Question: When editing data in a JTable (Nimbus L & F), as the user tabs from cell to cell, it is not obvious which cell has focus. How can I make it clearer which cell has focus? I know there are a number of properties that can be set to modify Nimbus - does anyone know which property I want?
The screen shot below has only one property set to something other than the default:
'''
UIManager.put("Table.showGrid", true);
'''

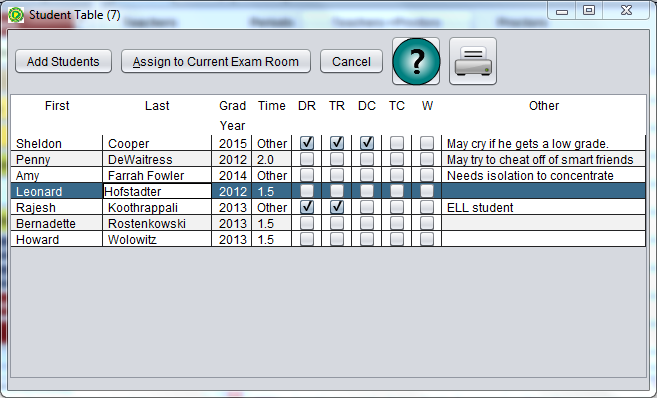
Answer: - you have look at <URL>, but a few times are answered or solved on this forum

'''
import java.awt.BorderLayout;
import java.awt.Color;
import java.awt.Component;
import java.awt.Font;
import java.awt.Graphics;
import java.util.ArrayList;
import java.util.List;
import java.util.regex.Pattern;
import javax.swing.Icon;
import javax.swing.JComponent;
import javax.swing.JFrame;
import javax.swing.JScrollPane;
import javax.swing.JTable;
import javax.swing.RowSorter.SortKey;
import javax.swing.SortOrder;
import javax.swing.SwingUtilities;
import javax.swing.UIManager;
import javax.swing.table.DefaultTableCellRenderer;
import javax.swing.table.TableColumn;
import javax.swing.table.TableModel;
import javax.swing.table.TableRowSorter;
public class ImageChangeDemo extends JFrame {
private static final long serialVersionUID = 1L;
private JTable table = new javax.swing.JTable();
private JTable table1 = new javax.swing.JTable();
private static Icon ascendingSortIcon;
private static Icon descendingSortIcon;
public static void main(String args[]) {
//comment out the code below to try in Metal L&F
try {
for (javax.swing.UIManager.LookAndFeelInfo info : javax.swing.UIManager.getInstalledLookAndFeels()) {
if ("Nimbus".equals(info.getName())) {
javax.swing.UIManager.setLookAndFeel(info.getClassName());
ascendingSortIcon = UIManager.getLookAndFeelDefaults().getIcon("Table.ascendingSortIcon");
descendingSortIcon = UIManager.getLookAndFeelDefaults().getIcon("Table.descendingSortIcon");
//UIManager.getLookAndFeelDefaults().put("Table.ascendingSortIcon", new BevelArrowIcon(BevelArrowIcon.UP, false, false));
//UIManager.getLookAndFeelDefaults().put("Table.descendingSortIcon", new BevelArrowIcon(BevelArrowIcon.DOWN, false, false));
break;
}
}
} catch (Exception ex) {
ex.printStackTrace();
}
java.awt.EventQueue.invokeLater(new Runnable() {
@Override
public void run() {
new ImageChangeDemo().setVisible(true);
}
});
}
public ImageChangeDemo() {
setDefaultCloseOperation(javax.swing.WindowConstants.EXIT_ON_CLOSE);
JScrollPane pane = new javax.swing.JScrollPane();
//table.setAutoCreateRowSorter(true);
table.setModel(new javax.swing.table.DefaultTableModel(
new Object[][]{
{"a", "q", "h", "v"},
{"b", "m", "l", "h"},
{"d", "c", "a", "d"},
{"j", "o", "y", "e"}
},
new String[]{
"Col 1", "Col 2", "Col 3", "Col 4"
}) {
private static final long serialVersionUID = 1L;
Class[] types = new Class[]{
String.class, String.class, String.class, String.class
};
@Override
public Class getColumnClass(int columnIndex) {
return types[columnIndex];
}
});
TableRowSorter<TableModel> sorter = new TableRowSorter<TableModel>(table.getModel()) {
@Override
public void toggleSortOrder(int column) {
if (column >= 0 && column < getModelWrapper().getColumnCount() && isSortable(column)) {
List<SortKey> keys = new ArrayList<SortKey>(getSortKeys());
if (!keys.isEmpty()) {
SortKey sortKey = keys.get(0);
if (sortKey.getColumn() == column && sortKey.getSortOrder() == SortOrder.DESCENDING) {
setSortKeys(null);
return;
}
}
}
super.toggleSortOrder(column);
}
};
table.setRowSorter(sorter);
table.setPreferredScrollableViewportSize(table.getPreferredSize());
pane.setViewportView(table);
UIManager.getLookAndFeelDefaults().put("Table.ascendingSortIcon", new BevelArrowIcon(BevelArrowIcon.UP, false, false));
UIManager.getLookAndFeelDefaults().put("Table.descendingSortIcon", new BevelArrowIcon(BevelArrowIcon.DOWN, false, false));
SwingUtilities.updateComponentTreeUI(table);
add(pane, BorderLayout.NORTH);
JScrollPane pane1 = new javax.swing.JScrollPane();
//table.setAutoCreateRowSorter(true);
table1.setModel(new javax.swing.table.DefaultTableModel(
new Object[][]{
{"a", "q", "h", "v"},
{"b", "m", "l", "h"},
{"d", "c", "a", "d"},
{"j", "o", "y", "e"}
},
new String[]{
"Col 1", "Col 2", "Col 3", "Col 4"
}) {
private static final long serialVersionUID = 1L;
Class[] types = new Class[]{
String.class, String.class, String.class, String.class
};
@Override
public Class getColumnClass(int columnIndex) {
return types[columnIndex];
}
});
table1.setRowSorter(sorter);
table1.setPreferredScrollableViewportSize(table1.getPreferredSize());
pane1.setViewportView(table1);
add(pane1, BorderLayout.SOUTH);
for (int i = 0; i < table1.getColumnCount(); i++) {
RowColorRenderer rowRenderer = new RowColorRenderer(i);
TableColumn column = table1.getColumnModel().getColumn(i);
column.setCellRenderer(rowRenderer);
}
pack();
}
private class RowColorRenderer extends DefaultTableCellRenderer {
private static final long serialVersionUID = 1L;
private int colNo = 0;
RowColorRenderer(int col) {
colNo = col;
}
@Override
public Component getTableCellRendererComponent(JTable table, Object value,
boolean isSelected, boolean hasFocus, int row, int column) {
Component comp = super.getTableCellRendererComponent(table, value,
isSelected, hasFocus, row, column);
JComponent jc = (JComponent) comp;
if (!isSelected) {
if (table.getValueAt(row, colNo) != null) {
String str = table.getValueAt(row, colNo).toString();
if (!str.isEmpty()) {
if (Pattern.compile("\d").matcher(str).find()) {
if (((Pattern.compile("[02468]").matcher(str).find()))
&& (!(Pattern.compile("[13579]").matcher(str).find()))) {
setForeground(Color.magenta);
setBackground(Color.orange);
} else if ((!(Pattern.compile("[02468]").matcher(str).find()))
&& ((Pattern.compile("[13579]").matcher(str).find()))) {
setForeground(Color.blue);
setBackground(Color.yellow);
} else if (((Pattern.compile("[02468]").matcher(str).find()))
&& ((Pattern.compile("[13579]").matcher(str).find()))) {
setForeground(Color.red);
setBackground(Color.cyan);
}
setFont(new Font("Serif", Font.BOLD, 12));
setHorizontalAlignment(CENTER);
} else {
setBackground(table.getBackground());
setForeground(table.getForeground());
setFont(new Font("Serif", Font.PLAIN, 8));
setHorizontalAlignment(CENTER);
}
}
}
} else {
if (hasFocus) {
setFont(new Font("Serif", Font.BOLD, 12));
setForeground(Color.magenta);
setBackground(Color.orange);
}
}
return this;
}
}
static class BevelArrowIcon implements Icon {
public static final int UP = 0; // direction
public static final int DOWN = 1;
private static final int DEFAULT_SIZE = 11;
private Color edge1;
private Color edge2;
private Color fill;
private int size;
private int direction;
public BevelArrowIcon(int direction, boolean isRaisedView, boolean isPressedView) {
if (isRaisedView) {
if (isPressedView) {
init(UIManager.getColor("controlLtHighlight"), UIManager.getColor("controlDkShadow"), UIManager.getColor("controlShadow"), DEFAULT_SIZE, direction);
} else {
init(UIManager.getColor("controlHighlight"), UIManager.getColor("controlShadow"), UIManager.getColor("control"), DEFAULT_SIZE, direction);
}
} else {
if (isPressedView) {
init(UIManager.getColor("controlDkShadow"), UIManager.getColor("controlLtHighlight"), UIManager.getColor("controlShadow"), DEFAULT_SIZE, direction);
} else {
init(UIManager.getColor("controlShadow"), UIManager.getColor("controlHighlight"), UIManager.getColor("control"), DEFAULT_SIZE, direction);
}
}
}
public BevelArrowIcon(Color edge1, Color edge2, Color fill, int size, int direction) {
init(edge1, edge2, fill, size, direction);
}
@Override
public void paintIcon(Component c, Graphics g, int x, int y) {
switch (direction) {
case DOWN:
drawDownArrow(g, x, y);
break;
case UP:
drawUpArrow(g, x, y);
break;
}
}
@Override
public int getIconWidth() {
return size;
}
@Override
public int getIconHeight() {
return size;
}
private void init(Color edge1, Color edge2, Color fill, int size, int direction) {
edge1 = Color.red;
edge2 = Color.blue;
this.edge1 = edge1;
this.edge2 = edge2;
this.fill = fill;
this.size = size;
this.direction = direction;
}
private void drawDownArrow(Graphics g, int xo, int yo) {
g.setColor(edge1);
g.drawLine(xo, yo, xo + size - 1, yo);
g.drawLine(xo, yo + 1, xo + size - 3, yo + 1);
g.setColor(edge2);
g.drawLine(xo + size - 2, yo + 1, xo + size - 1, yo + 1);
int x = xo + 1;
int y = yo + 2;
int dx = size - 6;
while (y + 1 < yo + size) {
g.setColor(edge1);
g.drawLine(x, y, x + 1, y);
g.drawLine(x, y + 1, x + 1, y + 1);
if (0 < dx) {
g.setColor(fill);
g.drawLine(x + 2, y, x + 1 + dx, y);
g.drawLine(x + 2, y + 1, x + 1 + dx, y + 1);
}
g.setColor(edge2);
g.drawLine(x + dx + 2, y, x + dx + 3, y);
g.drawLine(x + dx + 2, y + 1, x + dx + 3, y + 1);
x += 1;
y += 2;
dx -= 2;
}
g.setColor(edge1);
g.drawLine(xo + (size / 2), yo + size - 1, xo + (size / 2), yo + size - 1);
}
private void drawUpArrow(Graphics g, int xo, int yo) {
g.setColor(edge1);
int x = xo + (size / 2);
g.drawLine(x, yo, x, yo);
x--;
int y = yo + 1;
int dx = 0;
while (y + 3 < yo + size) {
g.setColor(edge1);
g.drawLine(x, y, x + 1, y);
g.drawLine(x, y + 1, x + 1, y + 1);
if (0 < dx) {
g.setColor(fill);
g.drawLine(x + 2, y, x + 1 + dx, y);
g.drawLine(x + 2, y + 1, x + 1 + dx, y + 1);
}
g.setColor(edge2);
g.drawLine(x + dx + 2, y, x + dx + 3, y);
g.drawLine(x + dx + 2, y + 1, x + dx + 3, y + 1);
x -= 1;
y += 2;
dx += 2;
}
g.setColor(edge1);
g.drawLine(xo, yo + size - 3, xo + 1, yo + size - 3);
g.setColor(edge2);
g.drawLine(xo + 2, yo + size - 2, xo + size - 1, yo + size - 2);
g.drawLine(xo, yo + size - 1, xo + size, yo + size - 1);
}
}
}
'''